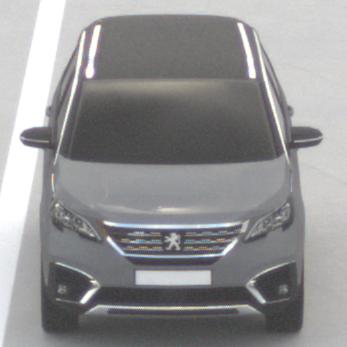
Make: Peugeot
Model: 5008 1.2 PureTech 130 Active
Detailed model: 5008 (II) (03/17 - 09/20)
Model produced from: 2017/03
Model produced until: 2018/07
Doors: 5
Color: gray
Road condition: dry road
Daytime: midday
Contrast: low contrast